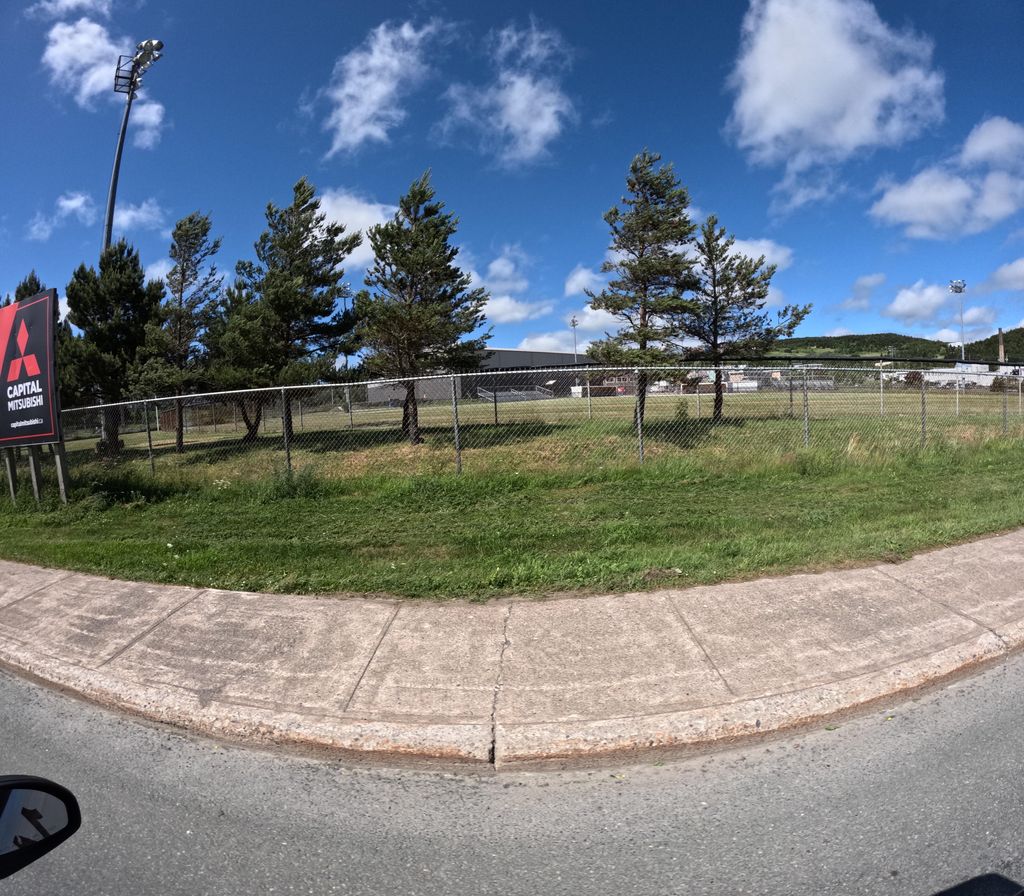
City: st_johns